Question: I am trying to make dropdowllist using JQuery (Javascript,CSS,Html)
How can I make this kind of dropdowllist (see picture )

I have use this code for displaying this dropdownlist (Jquery ,CSS)
Please select country
-
-
-
-
-
-
'''
<script type="text/javascript">
$(".signupdd_dd li a").click(function () {
$(".chosen").removeClass("chosen");
$(this).addClass("chosen");
alert($(this).text());
});
</script>
'''
Now, how I can show and hide this list ???
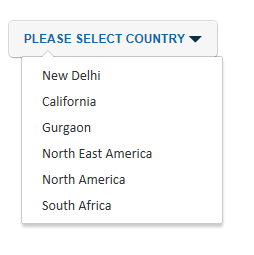
Answer: Take a look here:
<URL>
That example uses a function that is activated when a user hovers over the item. So it's a bit different but it shows good implementation of a function which works as a medium between input and showing the dropdownlist.
What you can use is jQuery's toggle statement instead of click:
<URL>
At the bottom of that page you will find this example:
'''
<!DOCTYPE html>
<html>
<head>
<script src="http://code.jquery.com/jquery-1.9.1.js"></script>
</head>
<body>
<button>Toggle</button>
<p>Hello</p>
<p style="display: none">Good Bye</p>
<script>
$("button").click(function ()
{
$("p").toggle();
});
</script>
</body>
</html>
'''
Good luck!